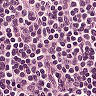
Metastatic tissue present: no